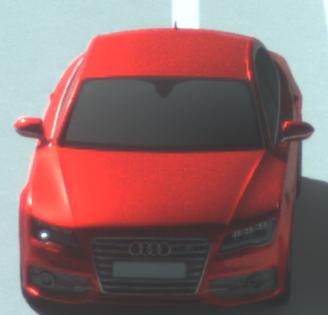
Make: Audi
Model: S7 Sportback cod
Detailed model: S7 (4G) Sportback
Model produced from: 2012/06
Model produced until: 2014/05
Doors: 5
Color: red
Road condition: dry road
Daytime: morning or afternoon
Contrast: high contrast